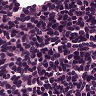
Metastatic tissue present: no